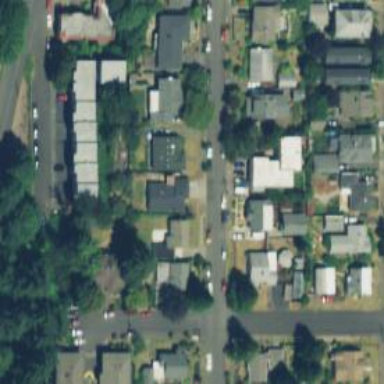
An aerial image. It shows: Residential road with sidewalk on the left side.